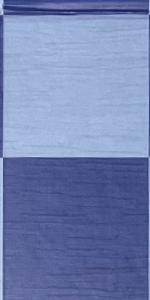
Label: Empty